Question: When I try and run even the default unit tests in Xcode foir a Swift project, the build fails.
'''
import Cocoa
import XCTest
class Test2: XCTestCase {
override func setUp() {
super.setUp()
// Put setup code here. This method is called before the invocation of each test method in the class.
}
override func tearDown() {
// Put teardown code here. This method is called after the invocation of each test method in the class.
super.tearDown()
}
func testExample() {
// This is an example of a functional test case.
XCTAssert(true, "Pass")
}
func testPerformanceExample() {
// This is an example of a performance test case.
self.measureBlock() {
// Put the code you want to measure the time of here.
}
}
'''
}

This happens on both my own MBP and the one that my employer provides. I can't help thinking that it's to do with the project settings.
Works fine for Objective-C tests.
Any help would be very much appreciated, I've pulled out what little remaining hair there is.
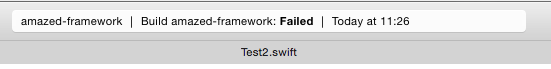
Answer: You accidentally added an OS X Test Case (you can see this because of the 'import Cocoa'). This happens sometimes because Xcode selects the wrong source.
When you add tests to you project make sure that those are iOS tests.